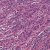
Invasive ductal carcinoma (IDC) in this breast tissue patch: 1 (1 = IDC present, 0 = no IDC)